Question: I'm having an issue with KendoUI charts which started occurring on iOS 6 devices, which I have reproduced in Safari, Chrome and Mercury.
When a user performs a "taphold" action (touching the screen and keeping the finger pressed for about a second) over an element, the element is highlighted in blue and the "copy/select/select all" context menu is brought up, as shown in the following screenshot.

This seems to occur for any type of element so it is not necessarily a KendoUI issue, but in case anyone else has encountered this, I would like to know if it is possible to somehow disable this feature. I've tried using the <URL> method, but to no avail.
The reason for needing to fix this is that my app has some functionality bound to the jQuery mobile "taphold" event when performed on a chart, and the selection of the chart or one of its elements, along with the context menu appearing, can be distracting and confusing for the user.
Thanks!
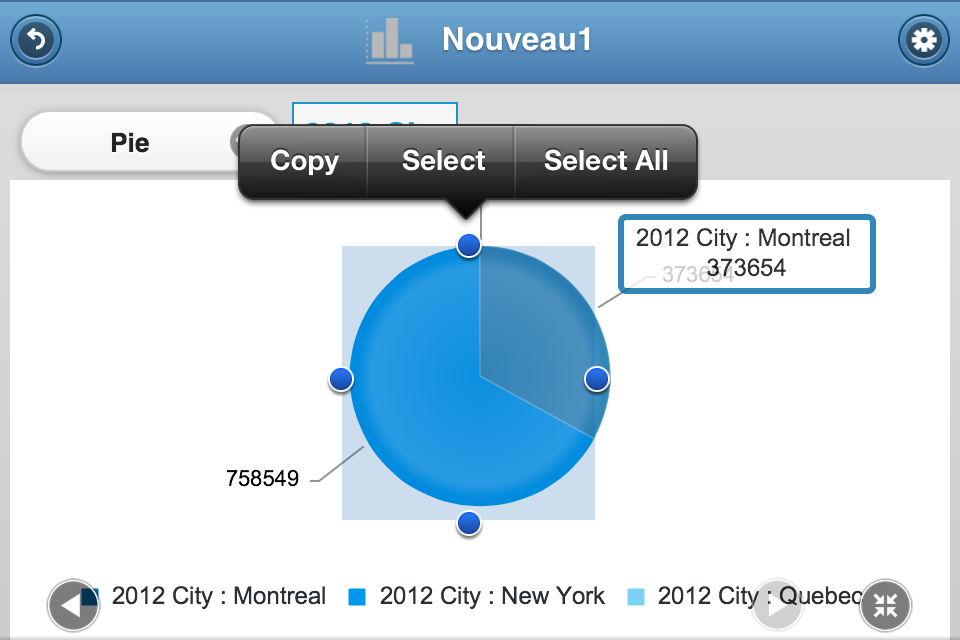
Answer: Try the css rule '-webkit-user-select':
'''
-webkit-user-select: none;
'''